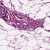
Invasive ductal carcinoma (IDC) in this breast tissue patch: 0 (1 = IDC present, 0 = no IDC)